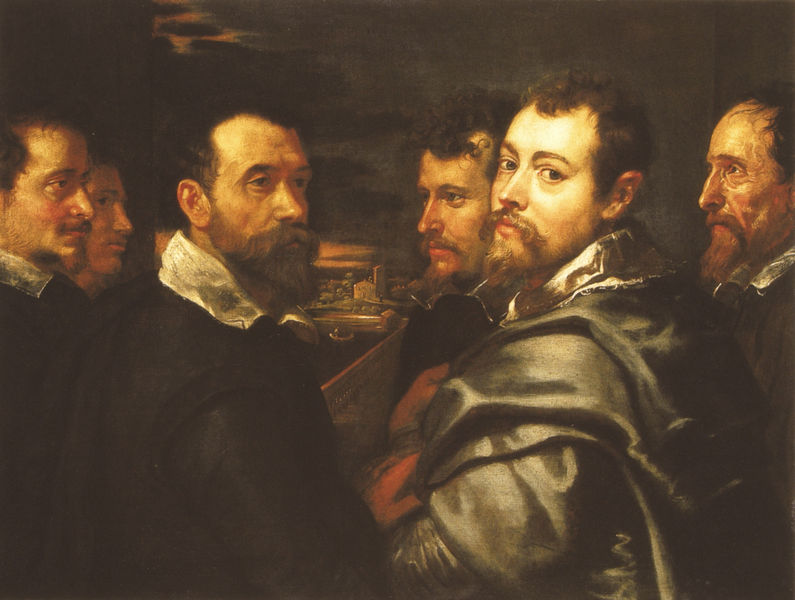
Titel: Selbstporträt im Kreise seiner Mantuaner Freunde
Künstler: Pieter Paul Rubens
Standort: Köln
Institution: Wallraf-Richartz-Museum
Schlagwörter: baum, dunkel, gemälde, gewitter, gruppe, hand, haut, himmel, kopf, mann, meer, rubens, schatten, umhang, wasser, weiß, wolken, bäume, grün, landschaft, menschen, stadt, abend, braun, fenster, frisur, frisuren, grau, haar, hell, hintergrund, köpfe, licht, mund, männer, nacht, nase, orange, profil, raum, schwarz, stirn, szene, tür, ölbild, ausblick, blick, gebäude, haus, rot, wolke, beige, gesellschaft, herren, versammlung, alt, bart, bärte, gesichter, hemd, jung, profile, richter, augen, barock, blicke, bärtig, falten, gesicht, inkarnat, kragen, mensch, rembrandt, sehen, vollbart, bild, bildnis, blicken, gelehrte, gilde, gruppenbildnis, gruppenporträt, hände, kaufmänner, krägen, niederlande, portrait, porträt, schauen, öl, dämmerung, horizont, häuser, kirche, auge, gewand, haare, mantel, stoff, gewänder, händler, augenbrauen, en face, kinn, kontrast, lippen, locke, locken, schulter, boot, kamin, kreis, turm, helldunkel, aussicht, balkon, küste, schrift, wangen, papier, schrank, schreibtisch, düster, hemden, dorf, mauer, ausflug, unwetter, schnäuzer, falte, nasen, spitz, runde, detail, maler, face, junge, abendrot, betrachter, stadtansicht, mond, truhe, belichtung, greis, buch, geheimnis, porträts, paul, künstler, beamte, uniform, jacken, selbstbildnis, mäntel, kauf, ölmalerei, bildnisse, portraits, zunft, rückansicht, karte, talar, talare, halbfigurig, blickrichtung, sicht, mystisch, mythos, historienmalerei, umhänge, mappe, lichtreflex, blickkontakt, edelmänner, flämisch, kaplan, kutten, gelehrter, neugier, sechs, gucken, umsammlung, neugierig, kaputze, ingres, bruder, vollbärte, kapuze, fesnter, espagnol, mantua, köln, peter, gemeinschaft, kontakt, rückblick, wenden, orage, antwerpen, geand, espagne, frans hals, hellhäutig, zusammenkunft, protestantisch, haae, groupe, velasquez, murillo, verschwörung, goya, ratsherren, haur, kopfdrehung, nachtwächter, entscheidung, ratsherr, verhandlungen, humanisten, literaten, pieter, fantin-latour, breun, clairobsur, gebildete, nase augen, perez, vorstände, dunkjel, dkragen